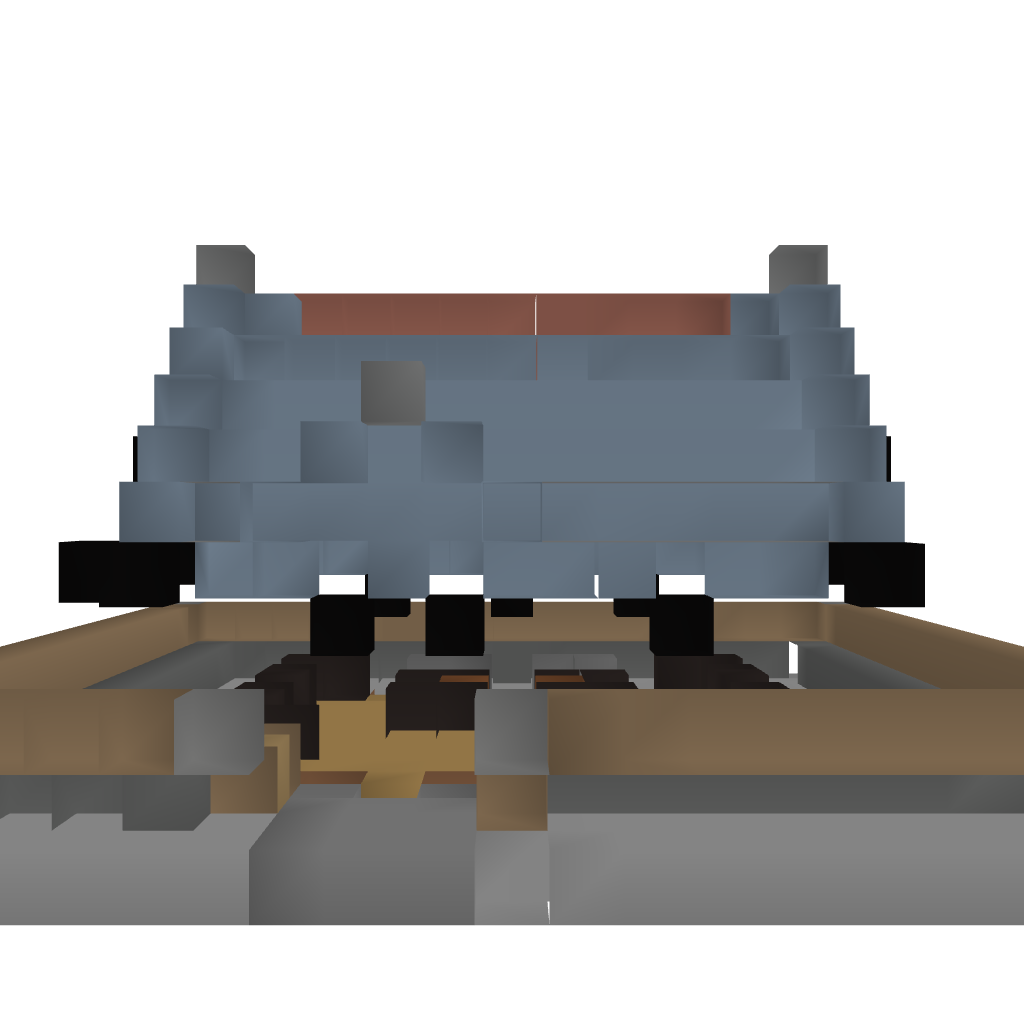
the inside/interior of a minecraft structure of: Storage House